Field crop: maize
Growth stage: 1
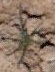
Species: salsola